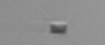
Label: Chaetoceros_tenuissimus